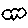
Label: cloud